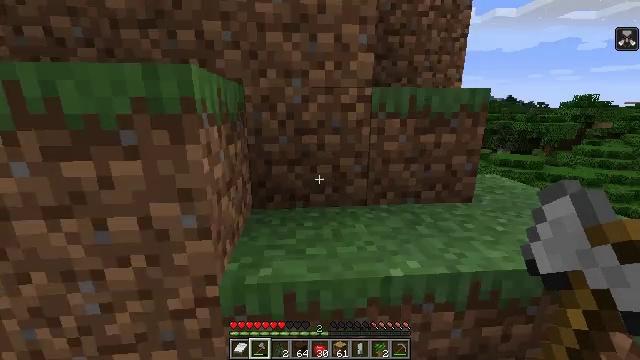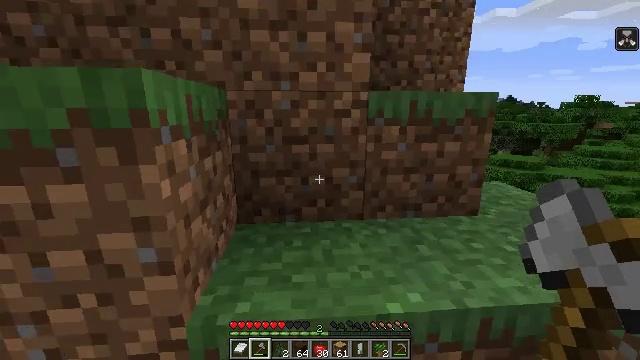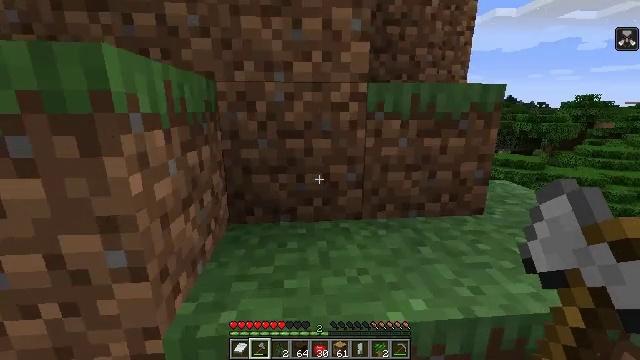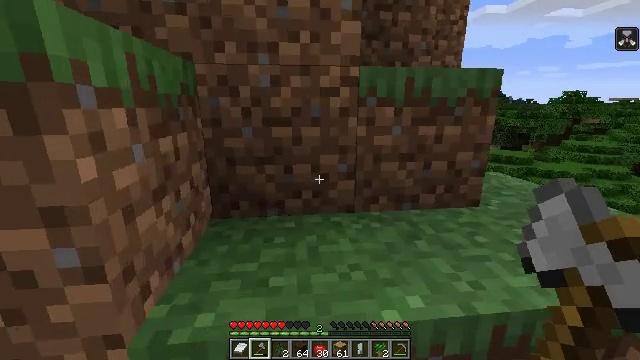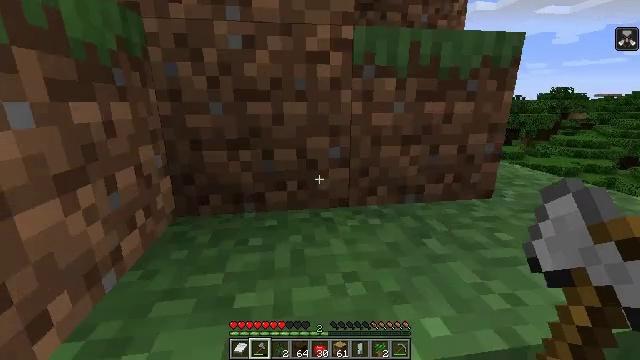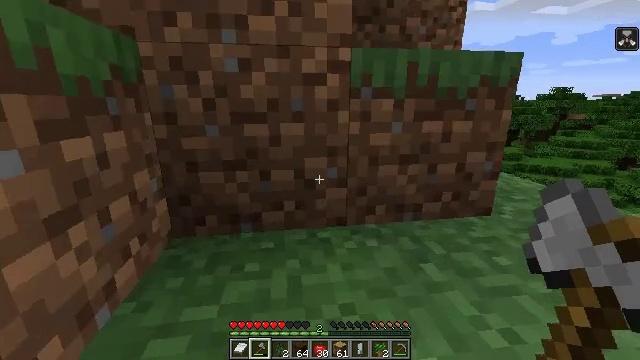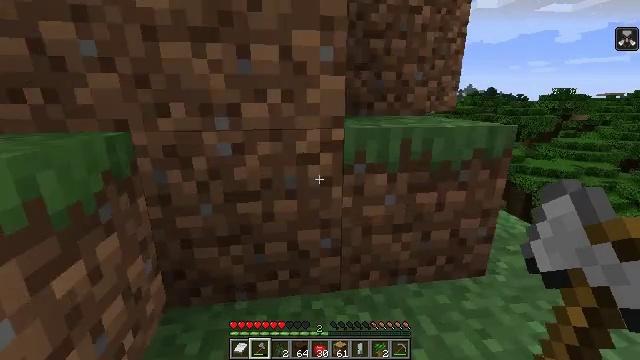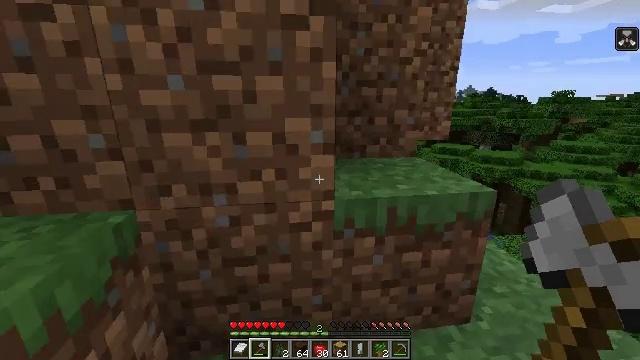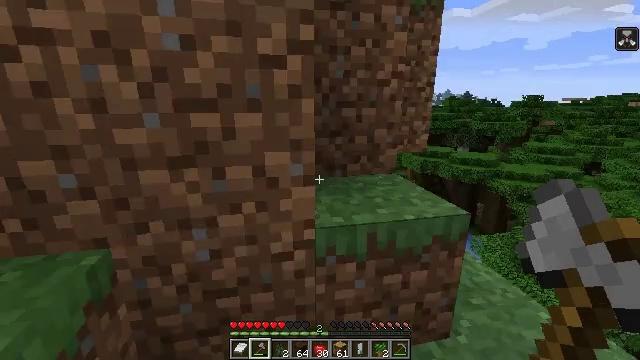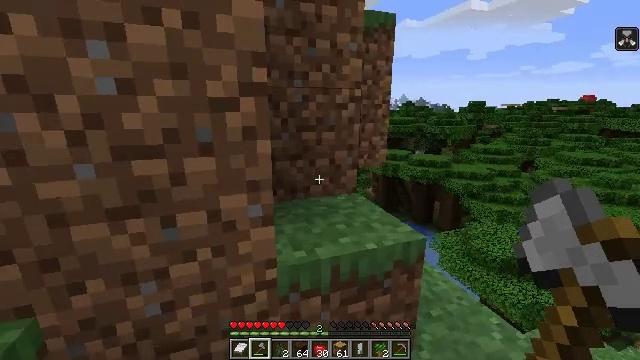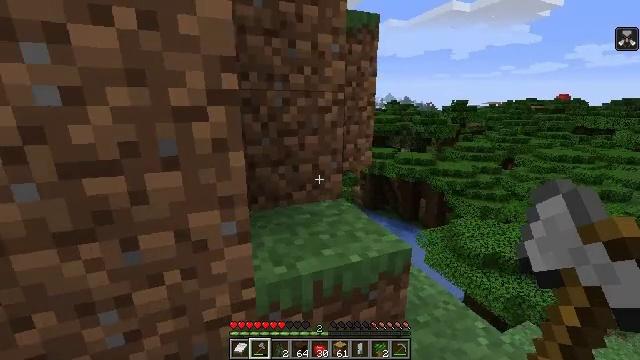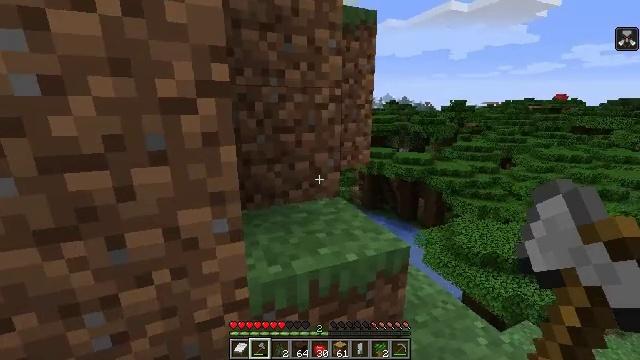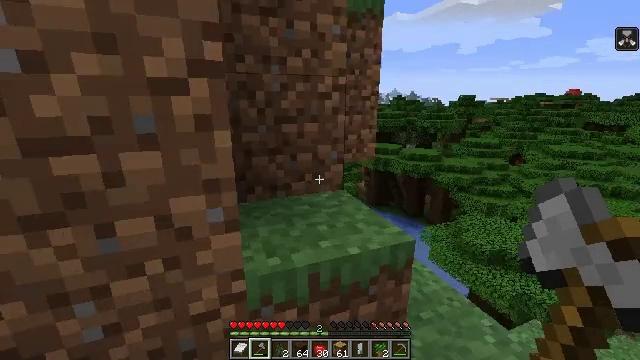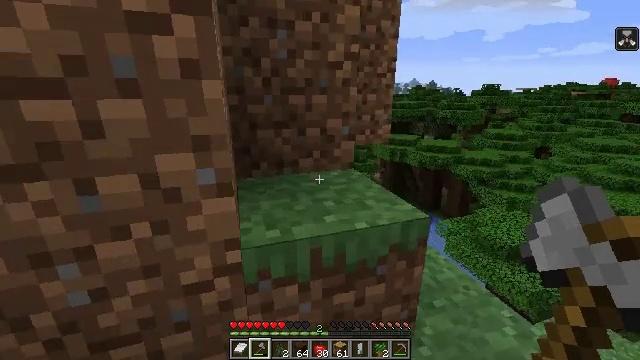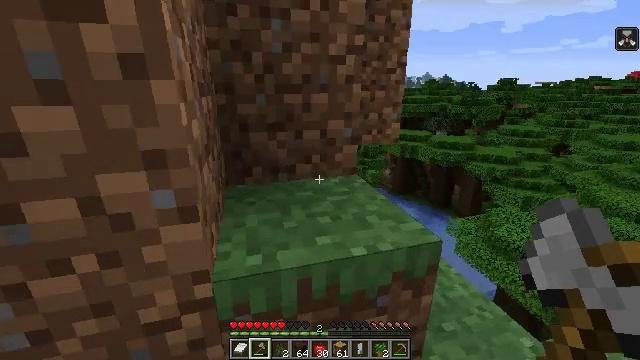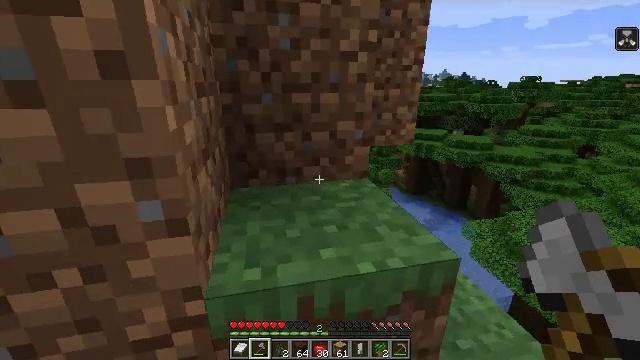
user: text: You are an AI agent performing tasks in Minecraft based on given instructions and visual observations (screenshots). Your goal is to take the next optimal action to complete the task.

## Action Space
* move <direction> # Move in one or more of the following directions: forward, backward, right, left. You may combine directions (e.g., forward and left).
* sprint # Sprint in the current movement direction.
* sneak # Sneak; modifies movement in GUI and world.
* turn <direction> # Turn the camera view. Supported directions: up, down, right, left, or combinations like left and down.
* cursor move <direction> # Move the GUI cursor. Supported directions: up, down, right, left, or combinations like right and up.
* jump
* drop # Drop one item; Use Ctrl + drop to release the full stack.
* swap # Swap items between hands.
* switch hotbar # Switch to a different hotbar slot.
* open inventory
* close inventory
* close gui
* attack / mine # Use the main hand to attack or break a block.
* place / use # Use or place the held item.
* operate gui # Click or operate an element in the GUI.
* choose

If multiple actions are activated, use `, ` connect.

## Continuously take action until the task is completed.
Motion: motion action
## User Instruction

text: Collect dark oak leaves by breaking them.
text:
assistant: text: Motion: move forward
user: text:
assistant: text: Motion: move forward
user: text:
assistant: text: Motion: move forward, turn right
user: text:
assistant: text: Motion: move forward, turn right
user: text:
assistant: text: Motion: move forward, jump
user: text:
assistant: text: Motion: move forward, jump
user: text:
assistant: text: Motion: move forward, jump
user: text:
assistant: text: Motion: move forward, turn right, jump
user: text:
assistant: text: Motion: move forward, turn right, jump
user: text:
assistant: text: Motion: move forward and move right, turn right
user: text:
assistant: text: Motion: move forward and move right
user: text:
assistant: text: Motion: move forward and move right, turn left
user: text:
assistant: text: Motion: move forward, turn left and down
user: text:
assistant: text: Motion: move forward, turn left
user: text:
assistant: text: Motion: move forward, turn left
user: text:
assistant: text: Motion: move forward, turn left, jump
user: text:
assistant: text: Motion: move forward, turn left, jump
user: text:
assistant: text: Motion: move forward, turn left, jump
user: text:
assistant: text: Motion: move forward, turn left, jump
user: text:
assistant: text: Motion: move forward, turn left, jump
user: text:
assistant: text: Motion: move forward, turn left and down
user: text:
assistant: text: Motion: move forward, turn left
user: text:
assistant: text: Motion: turn left and down
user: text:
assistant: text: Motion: turn left
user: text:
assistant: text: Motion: turn left and up
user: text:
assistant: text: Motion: turn left and up
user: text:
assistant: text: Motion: turn left
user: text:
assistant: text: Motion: no_op
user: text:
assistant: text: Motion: no_op
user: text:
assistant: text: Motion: no_op